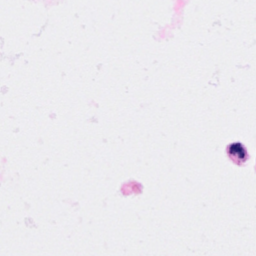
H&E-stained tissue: Breast